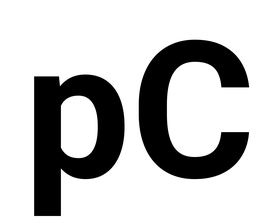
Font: Roboto_Bold